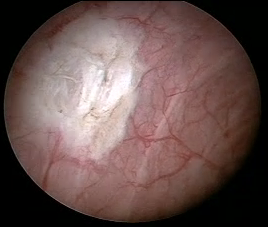
Modality: WLC
Class: Anatomical landmarks
Subclass: ResectionBed
Lesion: Multifocal
Multifocal: 2 to 7
Stage: Ta
Morphology: Papillary
Bladder cancer association: No